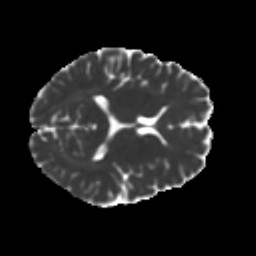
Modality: MD
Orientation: axial
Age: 31
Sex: male
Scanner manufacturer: ge
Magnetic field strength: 3 T
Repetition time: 7.8 s
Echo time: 0.0606 s